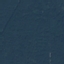
Land use / land cover class: Forest